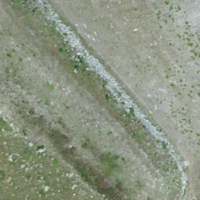
EUNIS habitat code: 26
Species observed at this site:
Arcyptera fusca